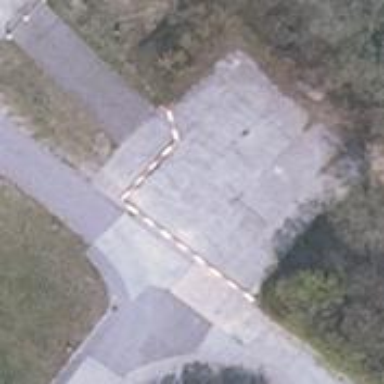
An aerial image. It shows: Concrete parking area.